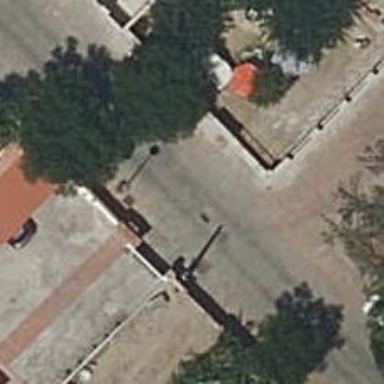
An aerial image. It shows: Living street with sidewalks on both sides.